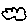
Label: cloud